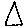
Label: triangle